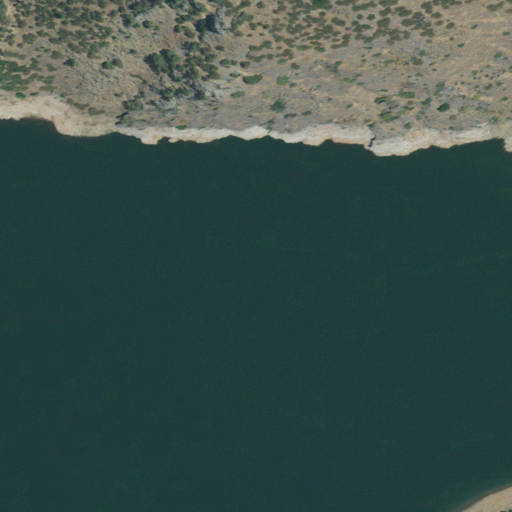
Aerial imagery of valley in California named Skunk Gulch containing open water, grassland, shrub, and deciduous forest